Interaction volume radius: 5 \u00c5
Interaction volume height: 50 \u00c5
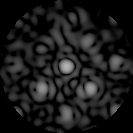
Disorder parameter: 0.4215